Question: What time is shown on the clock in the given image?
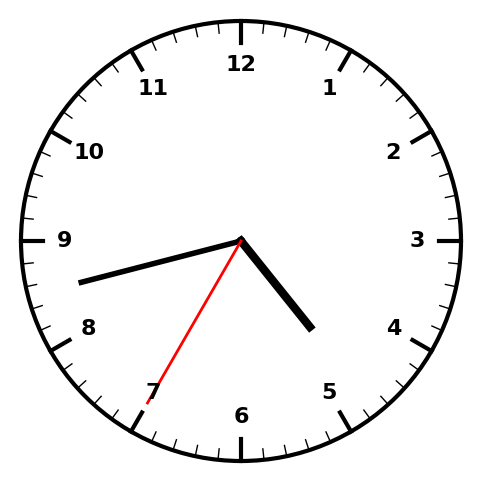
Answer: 04:42:35